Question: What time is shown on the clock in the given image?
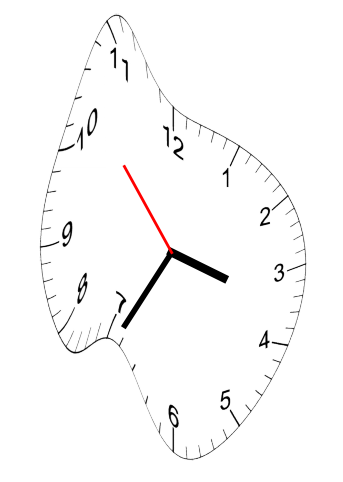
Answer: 03:34:53